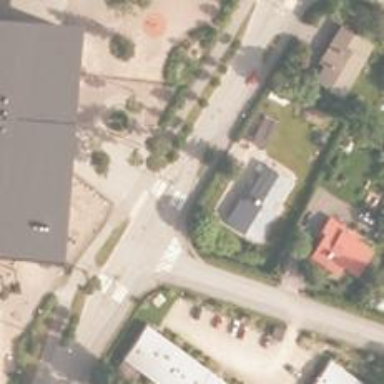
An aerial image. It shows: Uncontrolled crossing with pedestrian island.